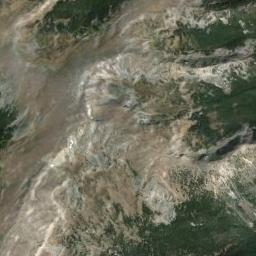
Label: mountain